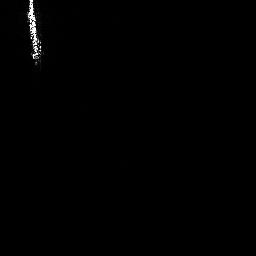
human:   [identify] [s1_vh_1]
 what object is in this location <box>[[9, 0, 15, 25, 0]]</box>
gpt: <ref>1 medium ship at the top left</ref>